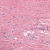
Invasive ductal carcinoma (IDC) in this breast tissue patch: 0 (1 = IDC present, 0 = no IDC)